Question: I'm trying to extract the last user workouts and I don't know why I can't do this. I think I'm doing well. Please, check it out.
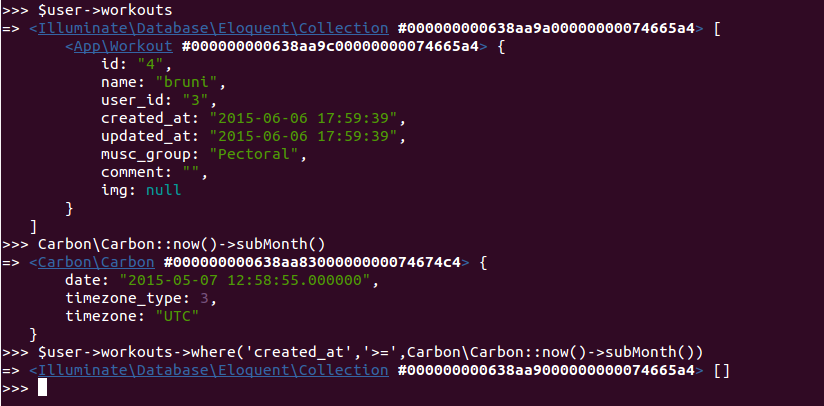
Answer: You're calling the 'where()' method on an Eloquent Collection, not the relationship query.
The 'where()' method on a Collection works differently than the 'where()' method on a query. For the Collection, the second argument is the value to compare, and the function can only do an equals comparison. The third parameter is a boolean to determine if it is a strict equals (===) or not (==).
To do what you're looking for, you need to call 'where()' on the relationship query (and 'get()' the results after):
'''
// note $user->workouts() is the relationship query
$workouts = $user->workouts()->where('created_at', '>=', Carbon\Carbon::now()->subMonth())->get();
'''